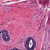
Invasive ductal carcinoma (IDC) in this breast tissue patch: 0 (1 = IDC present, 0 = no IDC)